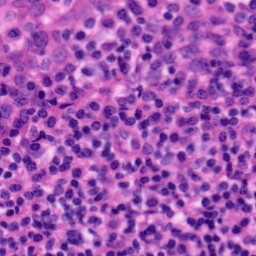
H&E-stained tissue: Tonsil